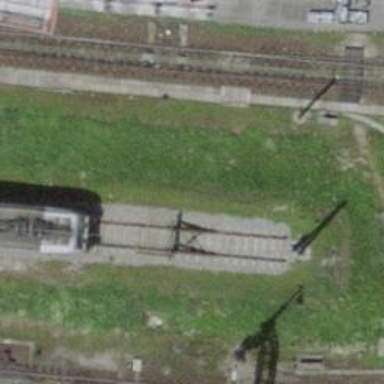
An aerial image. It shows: Railway buffer stop.